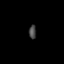
Tissue: lung
Cell type: Endothelial cells
Senescence score: 0.5957
Nuclear area (px): 97
Mean DAPI intensity: 70.021